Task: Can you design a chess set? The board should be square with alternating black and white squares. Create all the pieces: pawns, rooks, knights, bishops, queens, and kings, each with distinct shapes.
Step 1690:
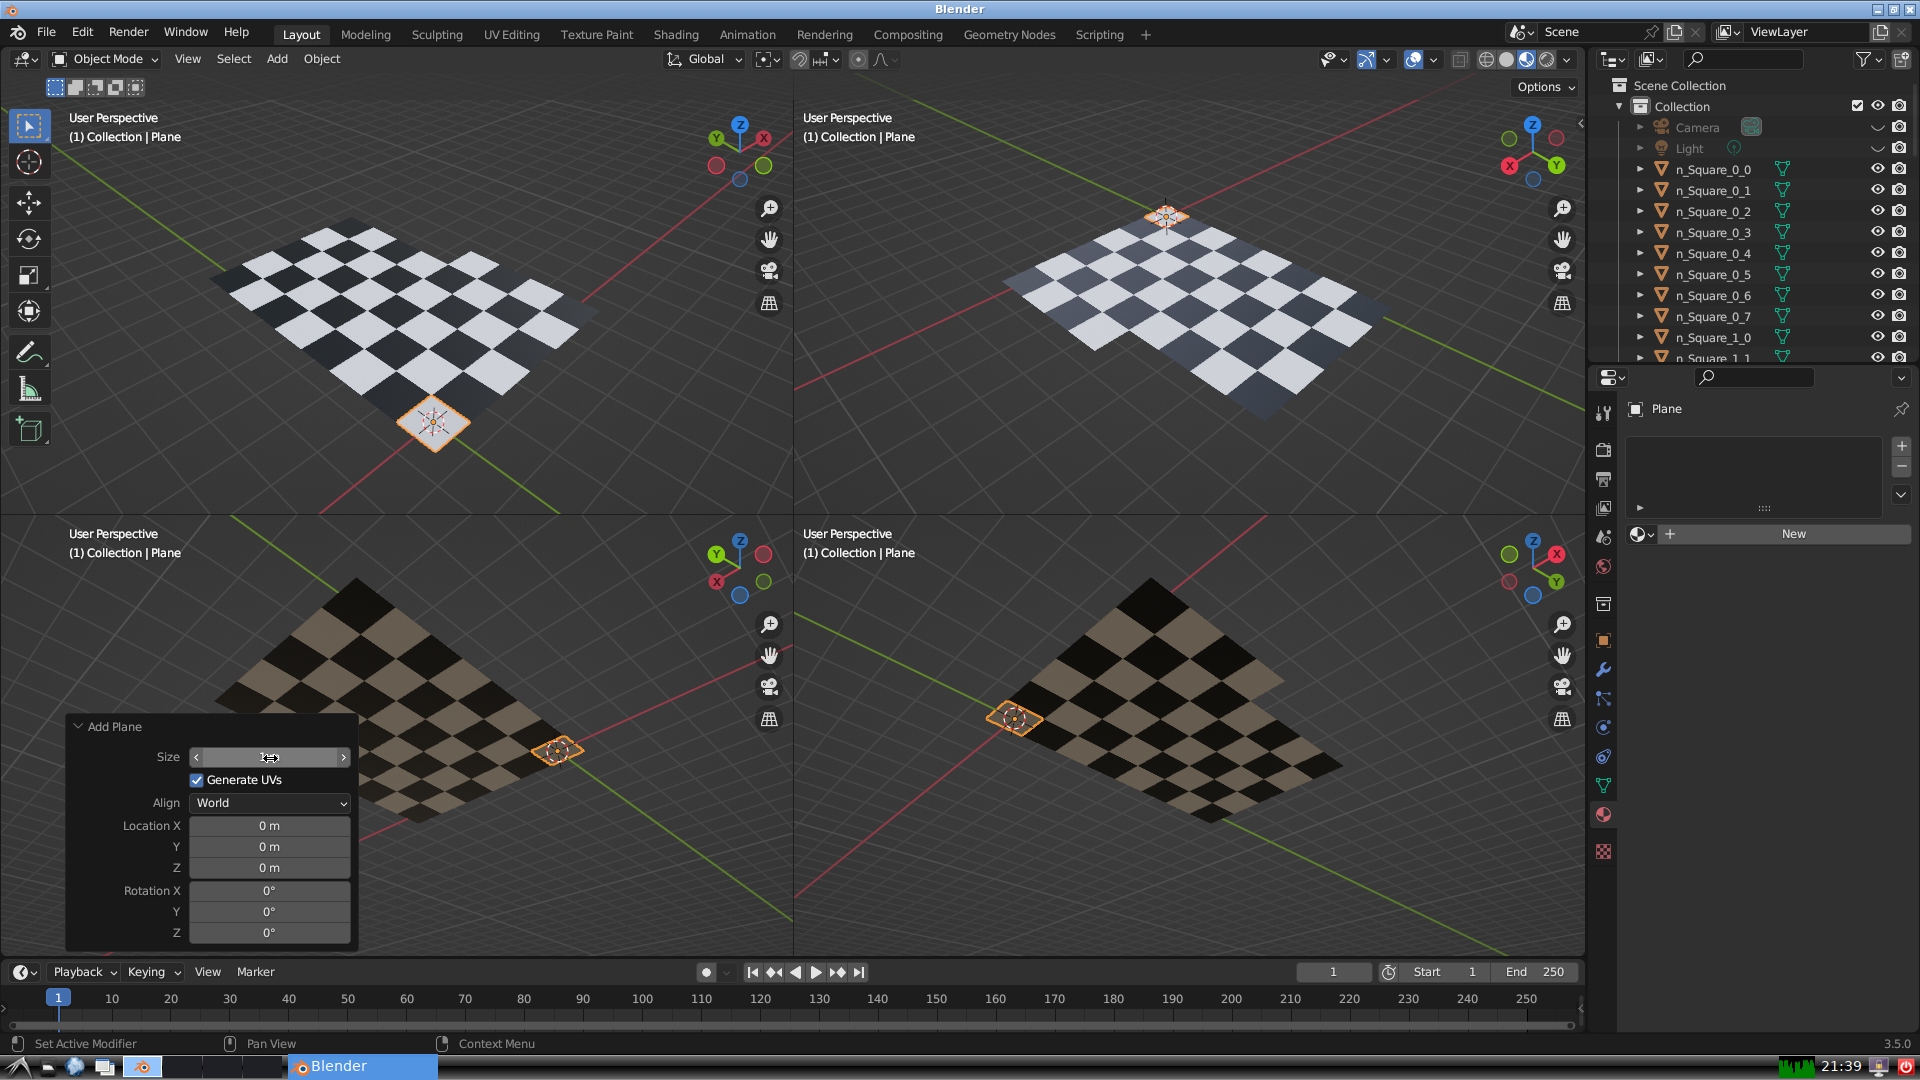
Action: {"mouse_move": [960, 540]}